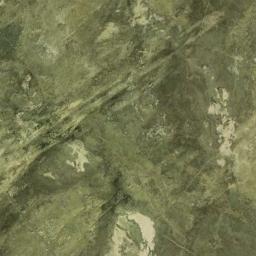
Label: mountain